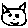
Label: cat